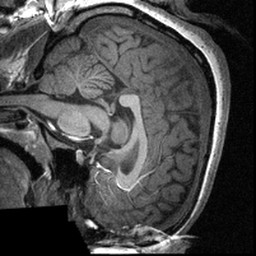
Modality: T1w
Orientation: sagittal
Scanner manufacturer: siemens
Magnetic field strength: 3 T
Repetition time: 1.57 s
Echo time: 0.00304 s